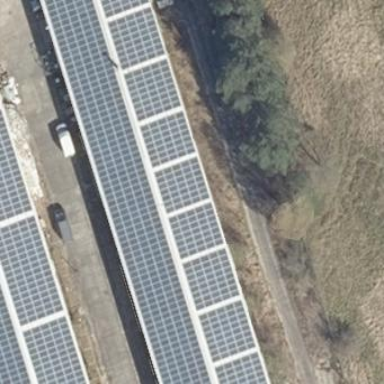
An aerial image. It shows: Building equipped with small solar photovoltaic panel for generating electricity.